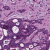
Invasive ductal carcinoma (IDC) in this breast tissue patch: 0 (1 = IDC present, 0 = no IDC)